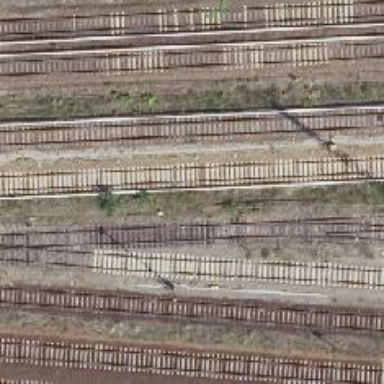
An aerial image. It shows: Abandoned railway yard is depicted.